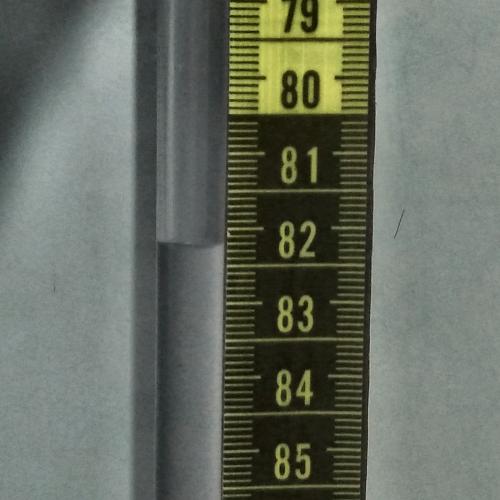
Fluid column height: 82.2 cm